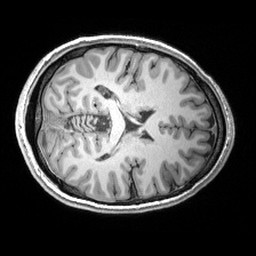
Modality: T1w
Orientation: axial
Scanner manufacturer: siemens
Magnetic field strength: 3 T
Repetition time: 2.53 s
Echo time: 0.00299 s